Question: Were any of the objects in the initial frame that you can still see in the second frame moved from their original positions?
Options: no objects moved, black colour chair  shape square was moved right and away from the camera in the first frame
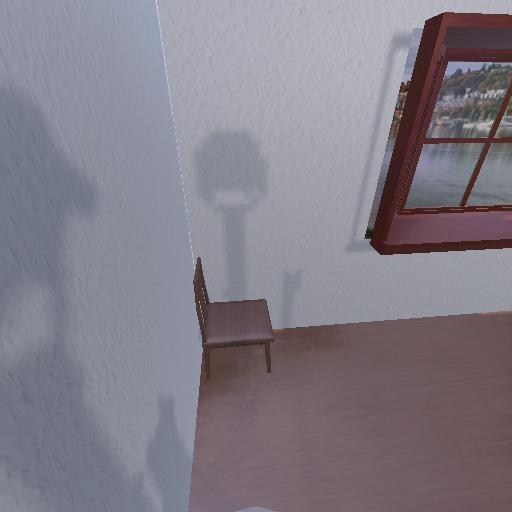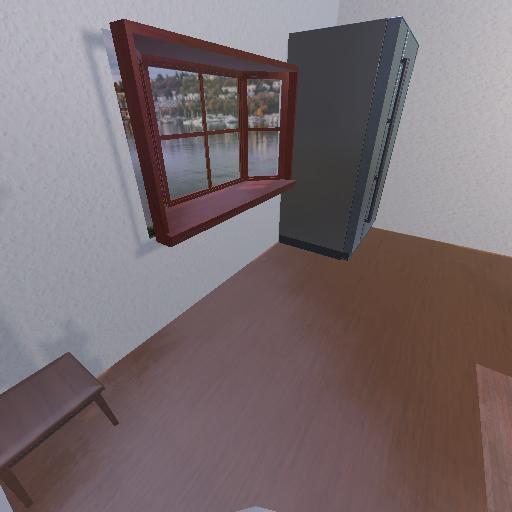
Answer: no objects moved